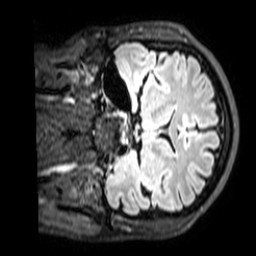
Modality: T1w
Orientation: coronal
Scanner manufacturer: philips
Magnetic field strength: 3 T
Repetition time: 4.8 s
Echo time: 0.2586 s